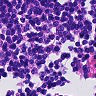
Metastatic tissue present: no